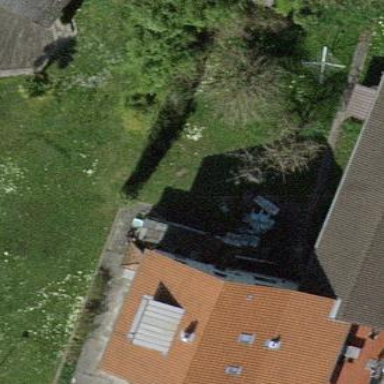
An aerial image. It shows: Detached building.